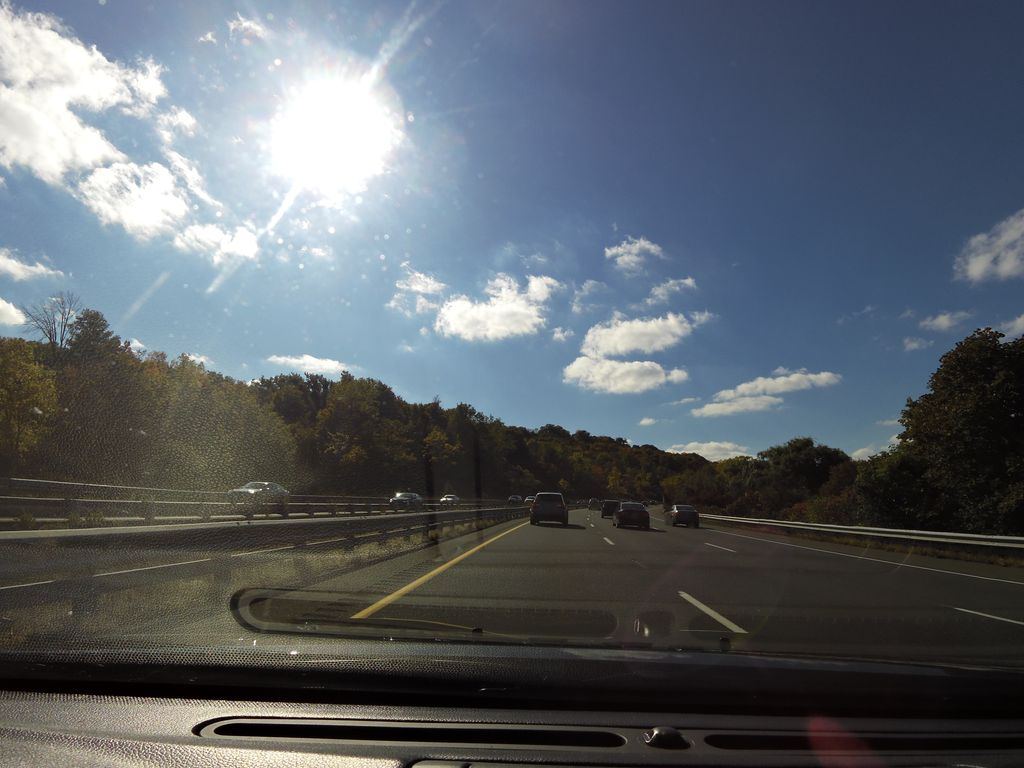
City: hamilton